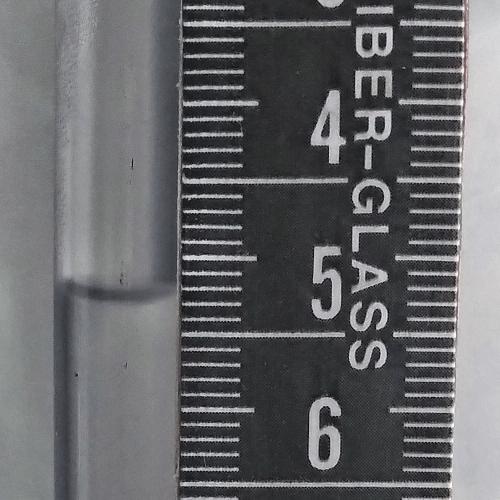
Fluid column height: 5.3 cm